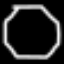
Label: octagon